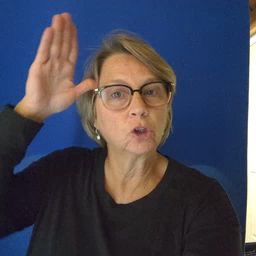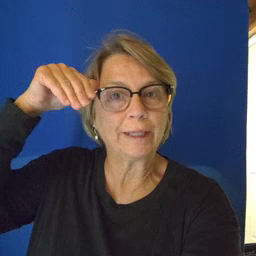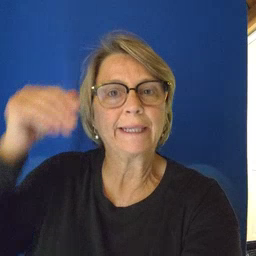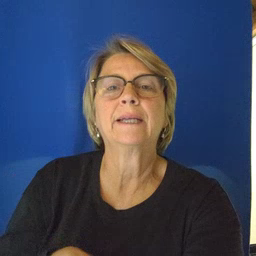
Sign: donkey